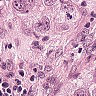
Metastatic tissue present: yes